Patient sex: M
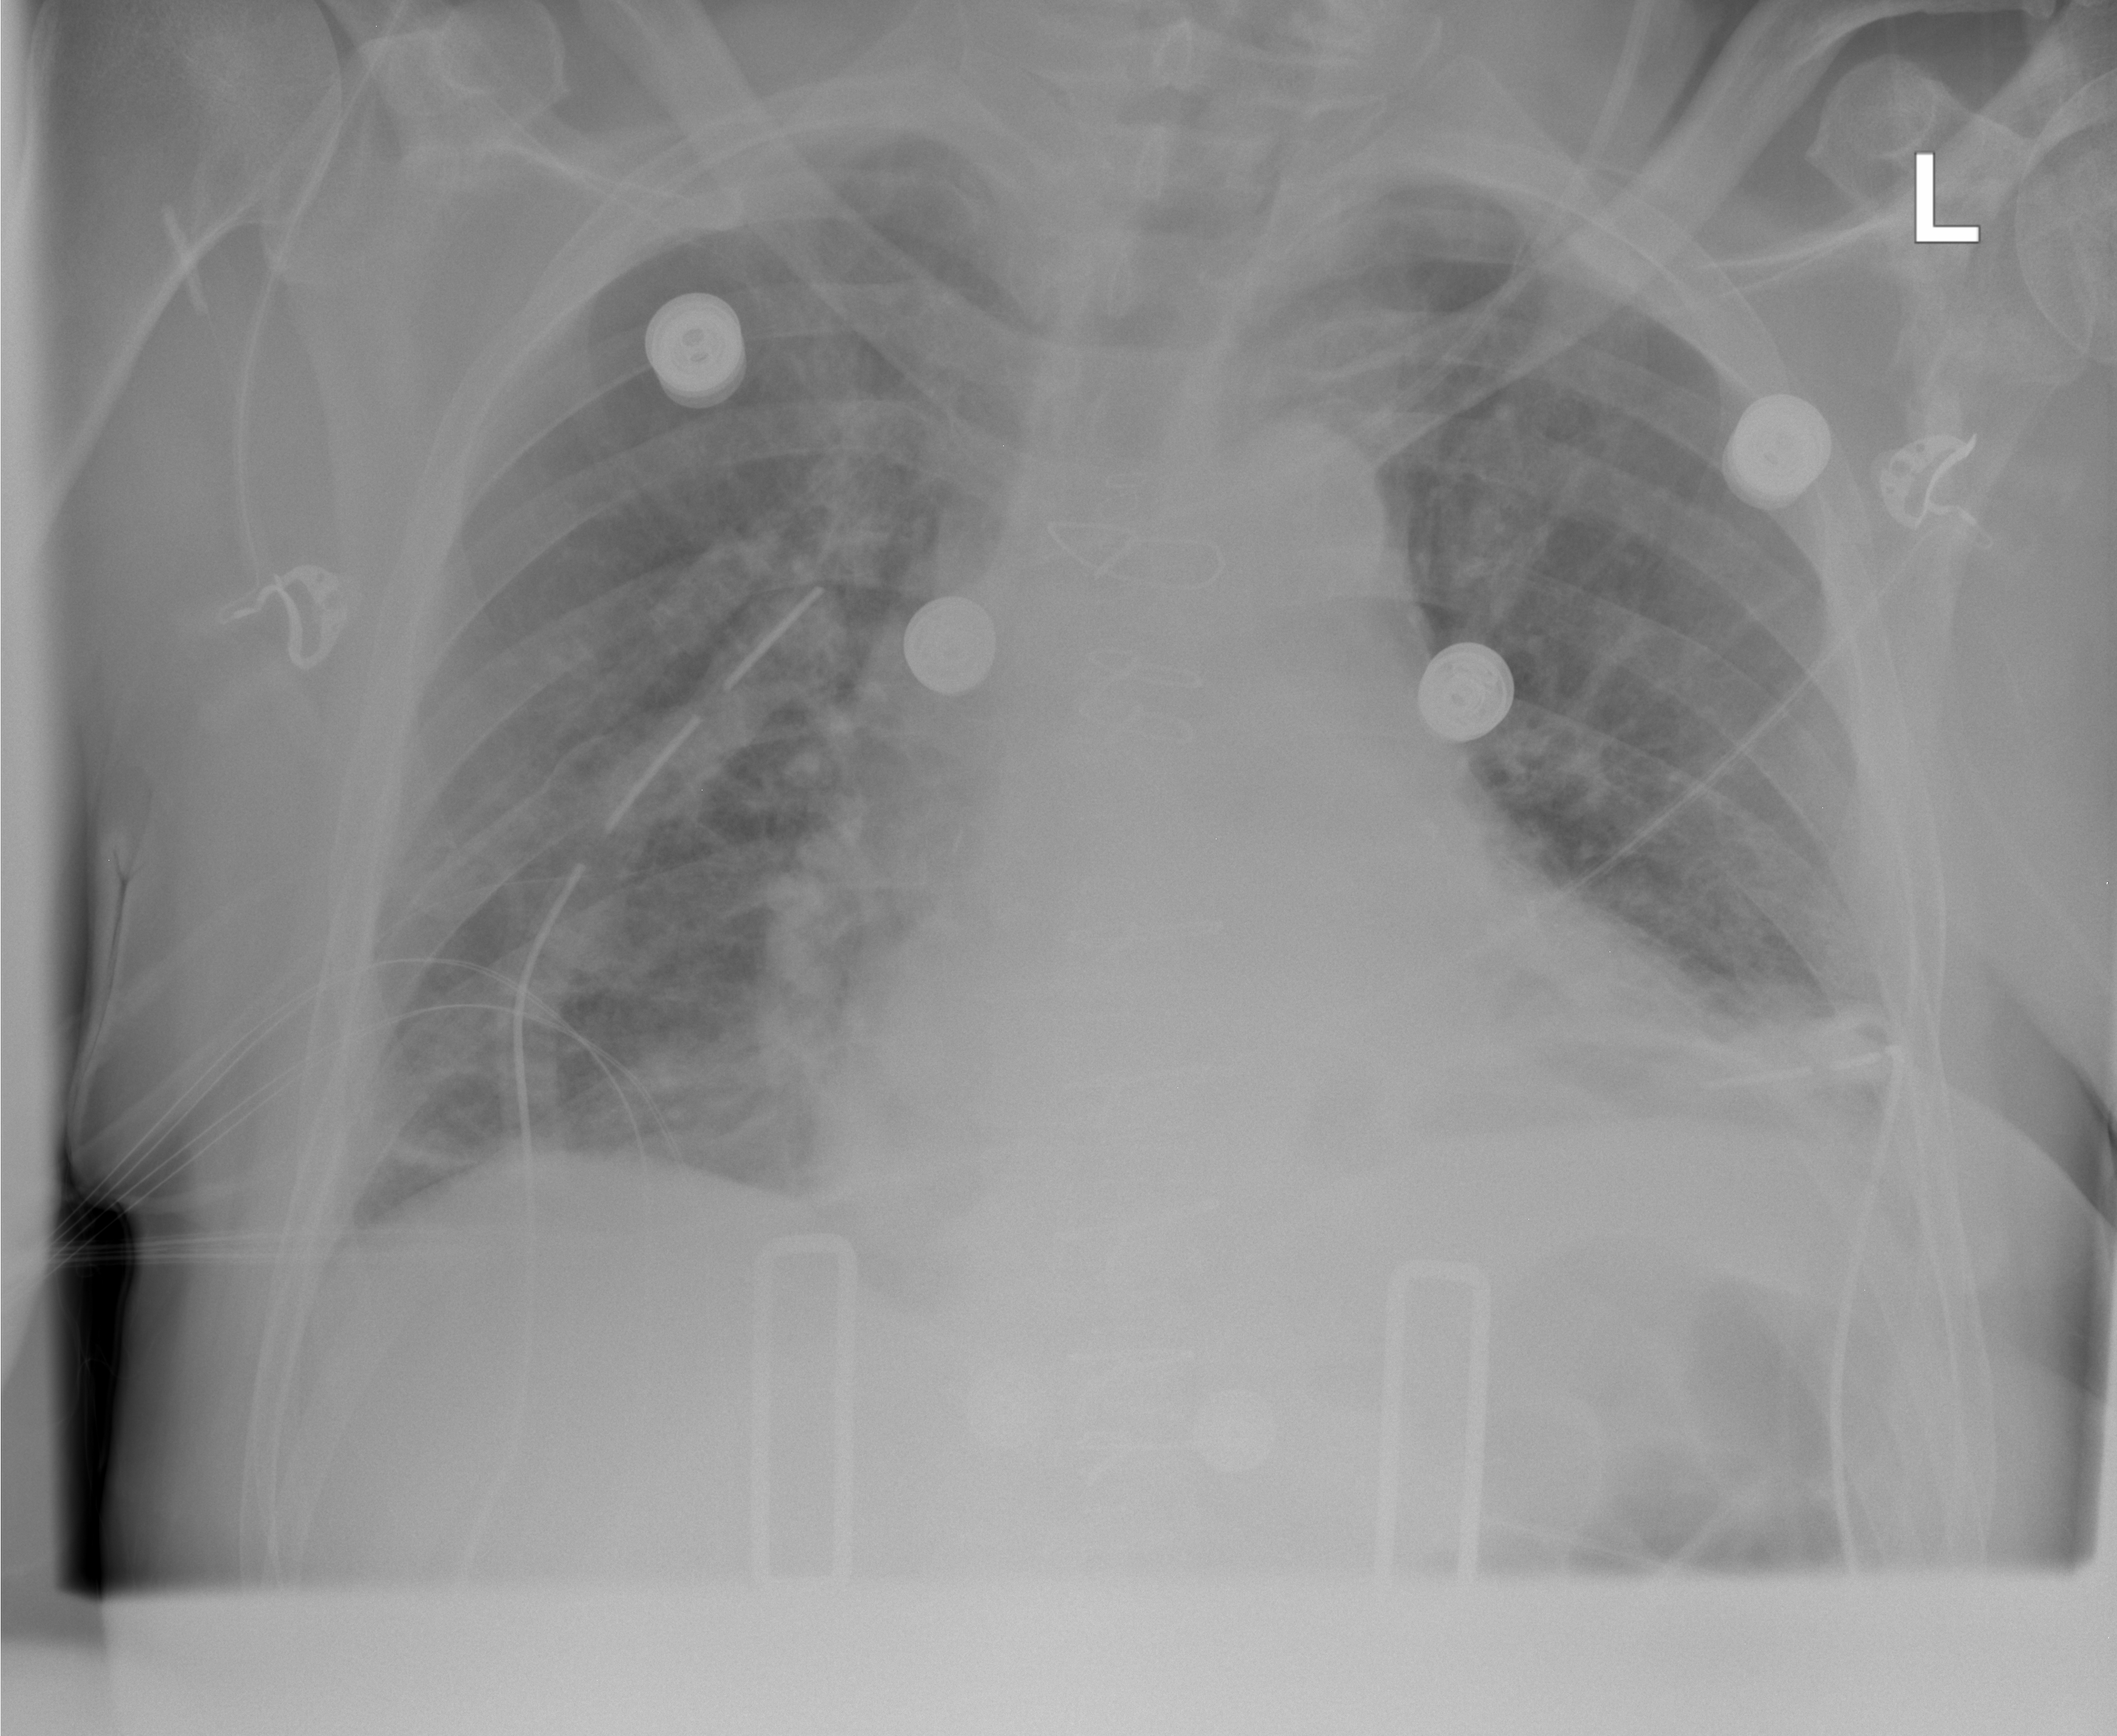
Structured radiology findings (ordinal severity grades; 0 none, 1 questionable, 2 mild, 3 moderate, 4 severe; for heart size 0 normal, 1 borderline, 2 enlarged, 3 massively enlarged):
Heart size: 2
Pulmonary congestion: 2
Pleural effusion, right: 0
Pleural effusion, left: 2
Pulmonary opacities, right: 0
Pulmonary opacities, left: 0
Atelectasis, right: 2
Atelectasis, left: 2